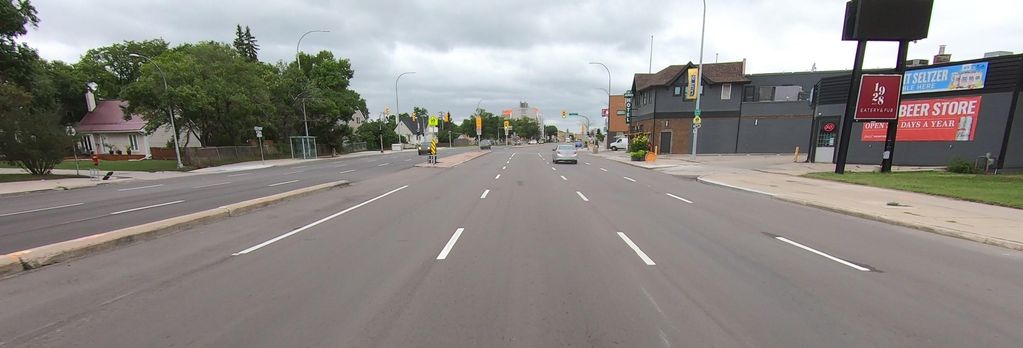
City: winnipeg